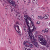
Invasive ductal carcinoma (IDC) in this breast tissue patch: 0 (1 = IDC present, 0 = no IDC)